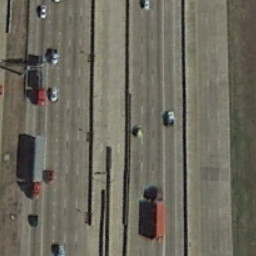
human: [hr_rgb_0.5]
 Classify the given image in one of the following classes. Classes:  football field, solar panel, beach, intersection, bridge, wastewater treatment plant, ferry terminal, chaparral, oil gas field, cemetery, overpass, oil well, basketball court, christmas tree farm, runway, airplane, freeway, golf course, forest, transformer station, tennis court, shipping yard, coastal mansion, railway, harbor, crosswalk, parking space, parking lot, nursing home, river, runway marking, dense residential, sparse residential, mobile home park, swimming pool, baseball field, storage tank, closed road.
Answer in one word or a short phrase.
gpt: freeway